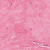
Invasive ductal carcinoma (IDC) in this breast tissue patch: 0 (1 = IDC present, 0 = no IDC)